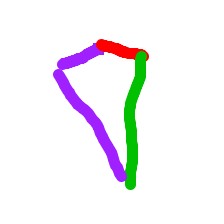
Shape: kite